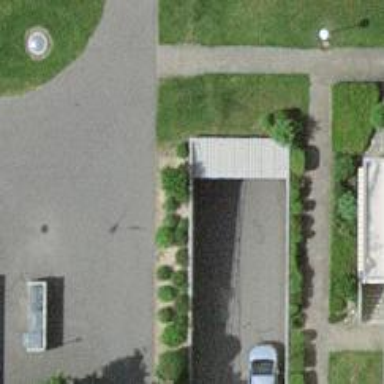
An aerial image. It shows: Parking entrance.